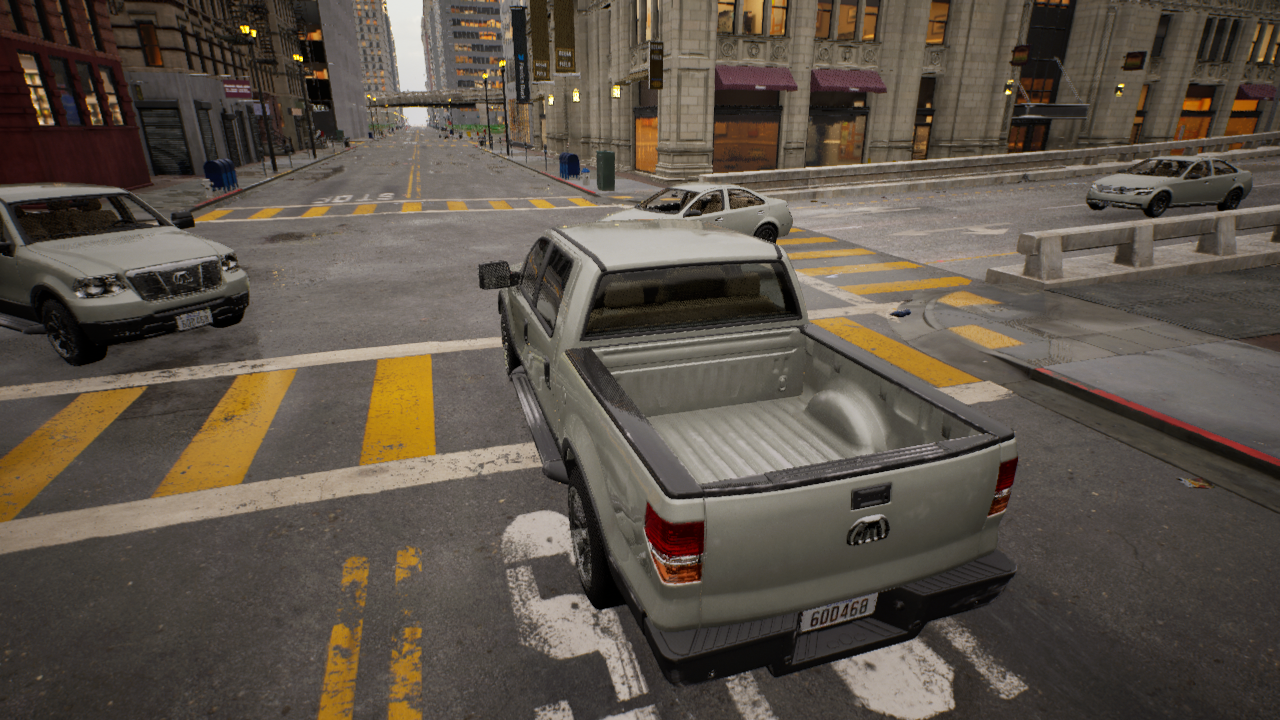
Venue: residential
Lighting: golden hour
Vehicle rig: pickup